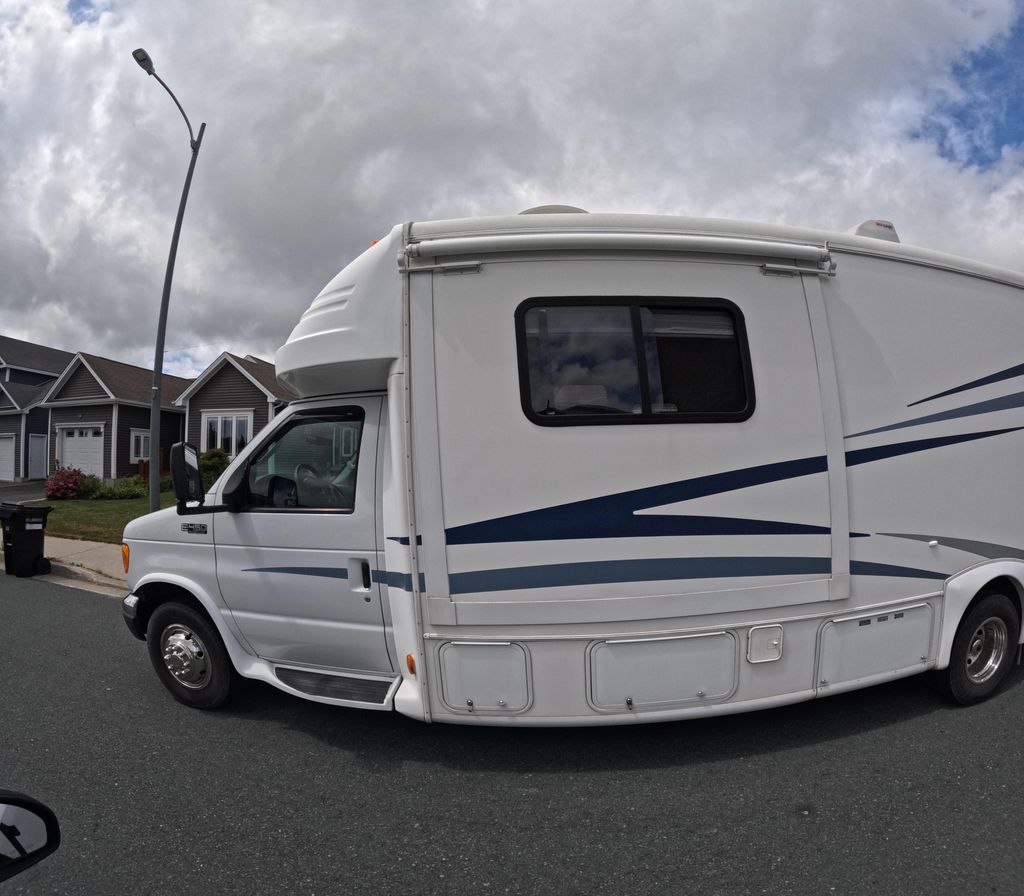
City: st_johns